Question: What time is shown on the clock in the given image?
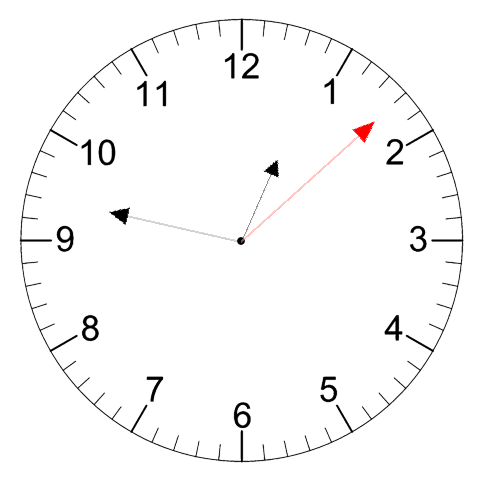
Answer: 12:47:08